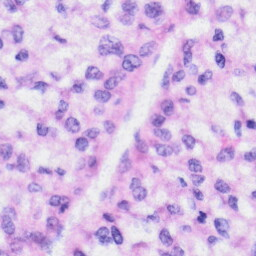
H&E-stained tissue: Liver